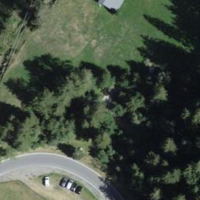
EUNIS habitat code: 43
Species observed at this site:
Papilio machaon
Dolycoris baccarum
Lysandra coridon
Melanargia galathea
Neottia nidus-avis
Sambucus racemosa
Tussilago farfara
Erebia aethiops
Apis mellifera
Xylena exsoleta
Corvus corax